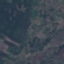
Land use / land cover: HerbaceousVegetation